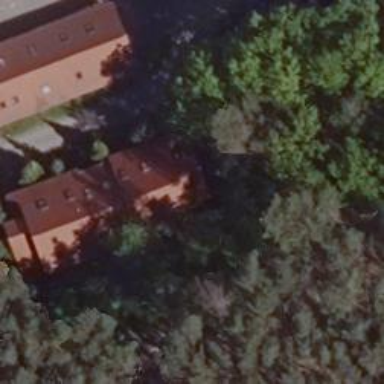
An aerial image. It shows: Guest house.